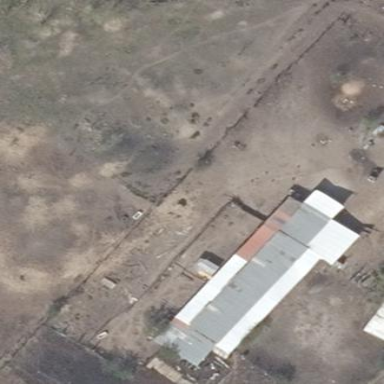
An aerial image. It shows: Farmyard area.